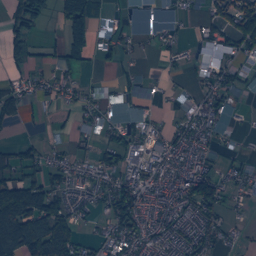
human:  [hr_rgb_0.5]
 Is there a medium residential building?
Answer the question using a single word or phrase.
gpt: yes

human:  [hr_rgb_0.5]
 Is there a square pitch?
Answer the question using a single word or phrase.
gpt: no

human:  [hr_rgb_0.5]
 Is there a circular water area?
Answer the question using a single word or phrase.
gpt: yes

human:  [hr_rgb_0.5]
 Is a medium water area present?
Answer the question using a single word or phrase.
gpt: yes

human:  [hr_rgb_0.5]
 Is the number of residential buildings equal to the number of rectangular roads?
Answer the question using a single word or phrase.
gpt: no

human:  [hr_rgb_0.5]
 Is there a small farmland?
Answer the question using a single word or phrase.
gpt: yes

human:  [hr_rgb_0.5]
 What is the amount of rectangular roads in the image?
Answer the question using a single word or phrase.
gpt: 0

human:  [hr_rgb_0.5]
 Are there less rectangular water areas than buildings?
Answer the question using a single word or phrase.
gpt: yes

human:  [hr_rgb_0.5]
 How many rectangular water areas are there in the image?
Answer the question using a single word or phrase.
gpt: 37

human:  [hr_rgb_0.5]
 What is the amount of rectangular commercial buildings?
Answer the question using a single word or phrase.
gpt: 30

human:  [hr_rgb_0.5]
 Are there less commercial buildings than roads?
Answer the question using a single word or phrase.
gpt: yes

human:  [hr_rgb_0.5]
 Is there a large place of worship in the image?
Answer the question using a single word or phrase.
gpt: no

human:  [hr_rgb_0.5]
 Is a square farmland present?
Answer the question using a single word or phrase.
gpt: no

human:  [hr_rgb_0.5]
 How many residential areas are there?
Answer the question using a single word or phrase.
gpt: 6

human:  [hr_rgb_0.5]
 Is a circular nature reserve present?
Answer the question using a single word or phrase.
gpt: no

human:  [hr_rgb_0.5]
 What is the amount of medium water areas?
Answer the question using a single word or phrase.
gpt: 11

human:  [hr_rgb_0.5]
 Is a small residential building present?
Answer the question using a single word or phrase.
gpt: yes

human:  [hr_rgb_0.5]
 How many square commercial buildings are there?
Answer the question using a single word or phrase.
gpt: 0

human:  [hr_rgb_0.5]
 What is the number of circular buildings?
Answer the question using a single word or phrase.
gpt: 5

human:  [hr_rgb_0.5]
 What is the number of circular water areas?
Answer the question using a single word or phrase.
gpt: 2

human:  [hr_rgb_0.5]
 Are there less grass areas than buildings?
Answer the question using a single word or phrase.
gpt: yes

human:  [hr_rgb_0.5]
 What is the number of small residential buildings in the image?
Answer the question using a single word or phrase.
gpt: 2966

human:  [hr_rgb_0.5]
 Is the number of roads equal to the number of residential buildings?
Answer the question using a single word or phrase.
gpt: no

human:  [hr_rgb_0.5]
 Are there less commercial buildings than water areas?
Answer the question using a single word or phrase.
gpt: yes

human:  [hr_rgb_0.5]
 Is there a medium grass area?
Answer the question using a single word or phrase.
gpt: yes

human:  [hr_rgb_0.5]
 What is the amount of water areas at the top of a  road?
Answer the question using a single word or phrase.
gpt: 78

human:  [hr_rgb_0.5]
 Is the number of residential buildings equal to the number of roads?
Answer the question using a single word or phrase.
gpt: no

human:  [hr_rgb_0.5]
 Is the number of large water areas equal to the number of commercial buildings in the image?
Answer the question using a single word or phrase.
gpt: no

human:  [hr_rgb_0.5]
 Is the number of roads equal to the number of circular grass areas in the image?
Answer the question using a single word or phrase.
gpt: no

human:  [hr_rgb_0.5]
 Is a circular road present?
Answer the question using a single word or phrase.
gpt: no

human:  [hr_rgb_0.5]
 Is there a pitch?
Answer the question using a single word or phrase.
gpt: yes

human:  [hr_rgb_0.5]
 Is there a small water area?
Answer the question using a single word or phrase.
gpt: yes

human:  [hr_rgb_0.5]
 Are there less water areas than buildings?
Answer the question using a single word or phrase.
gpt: yes

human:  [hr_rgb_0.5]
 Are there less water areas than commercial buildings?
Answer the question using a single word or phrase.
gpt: no

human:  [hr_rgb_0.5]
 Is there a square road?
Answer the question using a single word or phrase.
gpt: no

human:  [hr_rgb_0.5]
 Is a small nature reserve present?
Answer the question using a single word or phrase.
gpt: no